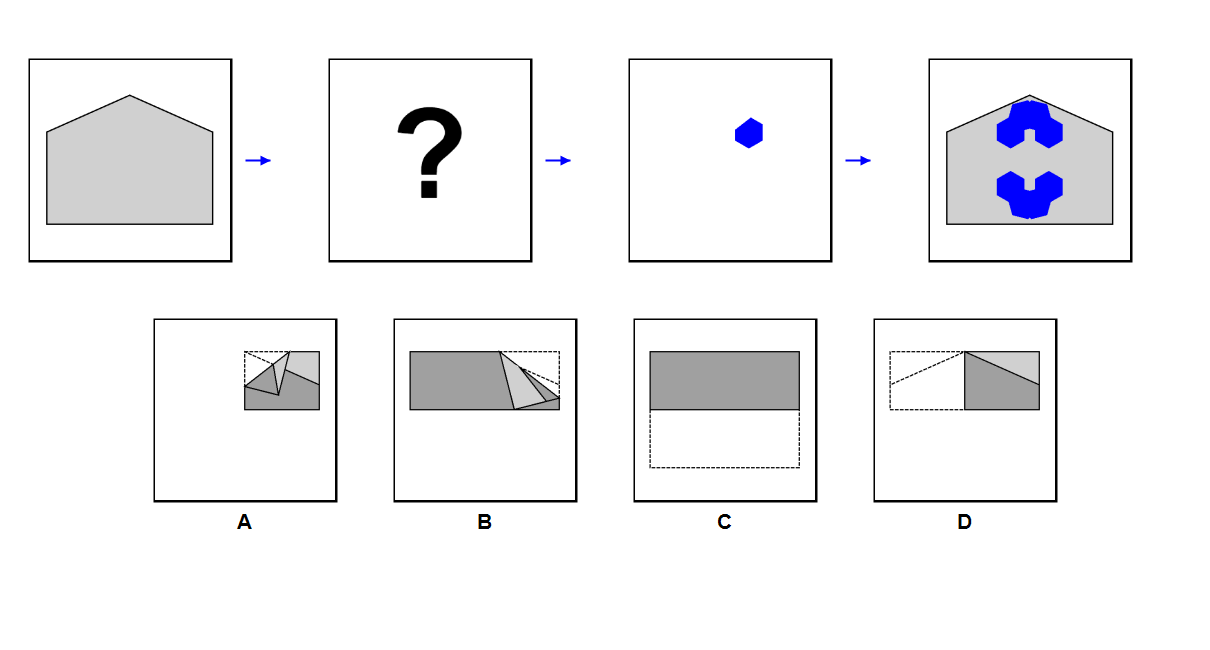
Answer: B